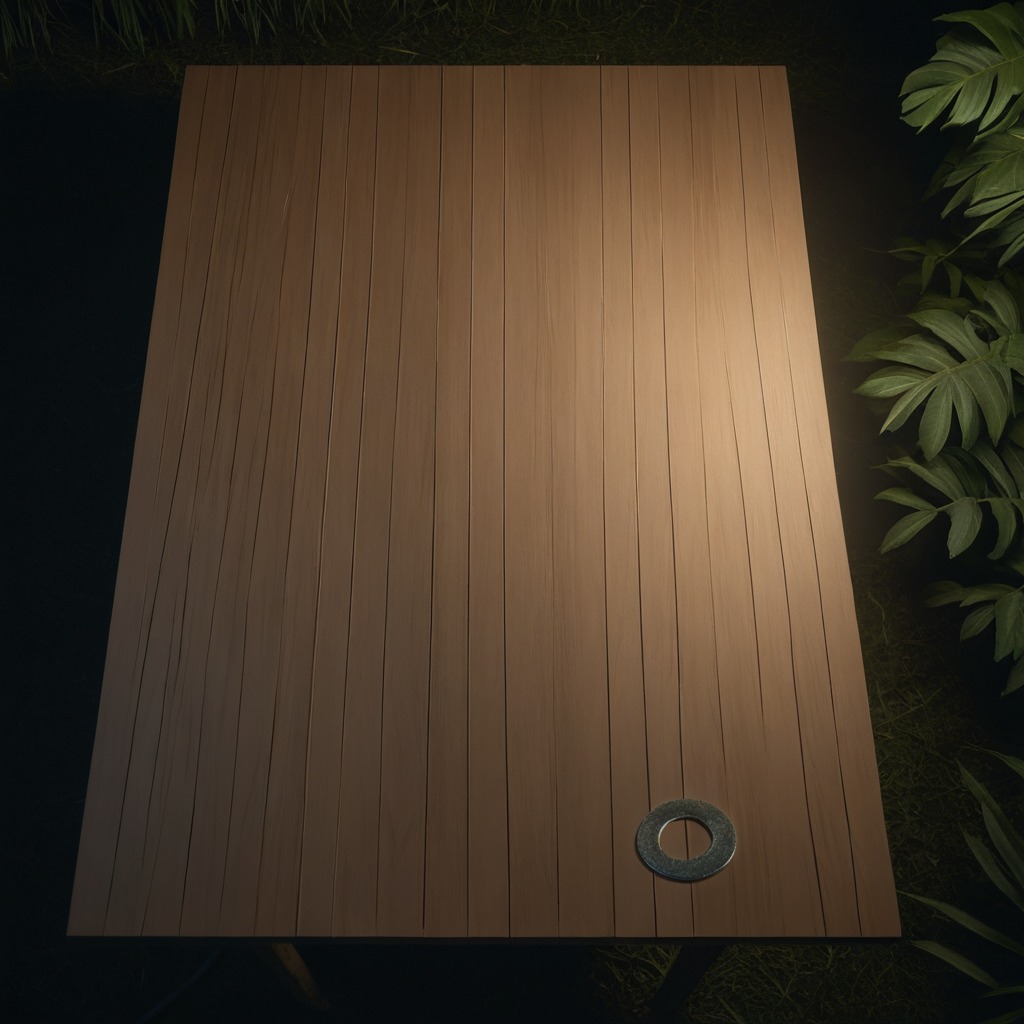
A flat metal washer is lying on a wooden table inside a jungle field workshop tent at night dim ambient light soft shadows worn but